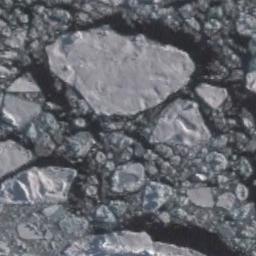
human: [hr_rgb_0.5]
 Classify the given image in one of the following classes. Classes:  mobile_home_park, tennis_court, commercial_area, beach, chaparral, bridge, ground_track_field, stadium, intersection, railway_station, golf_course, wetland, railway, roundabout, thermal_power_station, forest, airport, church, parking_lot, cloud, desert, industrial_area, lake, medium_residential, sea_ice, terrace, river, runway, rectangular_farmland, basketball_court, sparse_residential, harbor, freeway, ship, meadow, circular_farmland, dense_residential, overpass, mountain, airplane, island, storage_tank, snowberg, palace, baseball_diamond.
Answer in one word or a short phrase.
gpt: sea_ice